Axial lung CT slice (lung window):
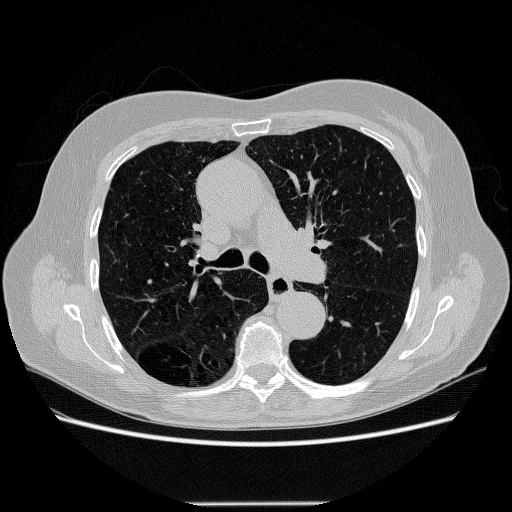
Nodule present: no